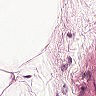
Metastatic tissue present: no